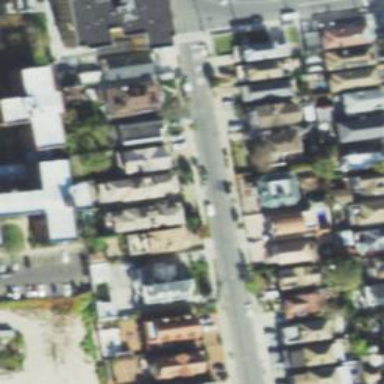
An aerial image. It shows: Residential road with asphalt surface and separate sidewalk.